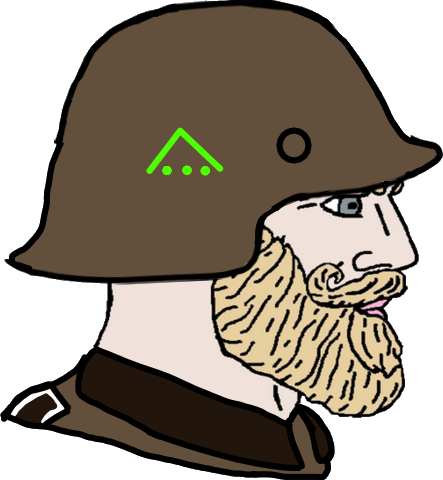
Label: 4_Yes_Chad